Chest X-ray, AP view. Patient: 34 years old, sex M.
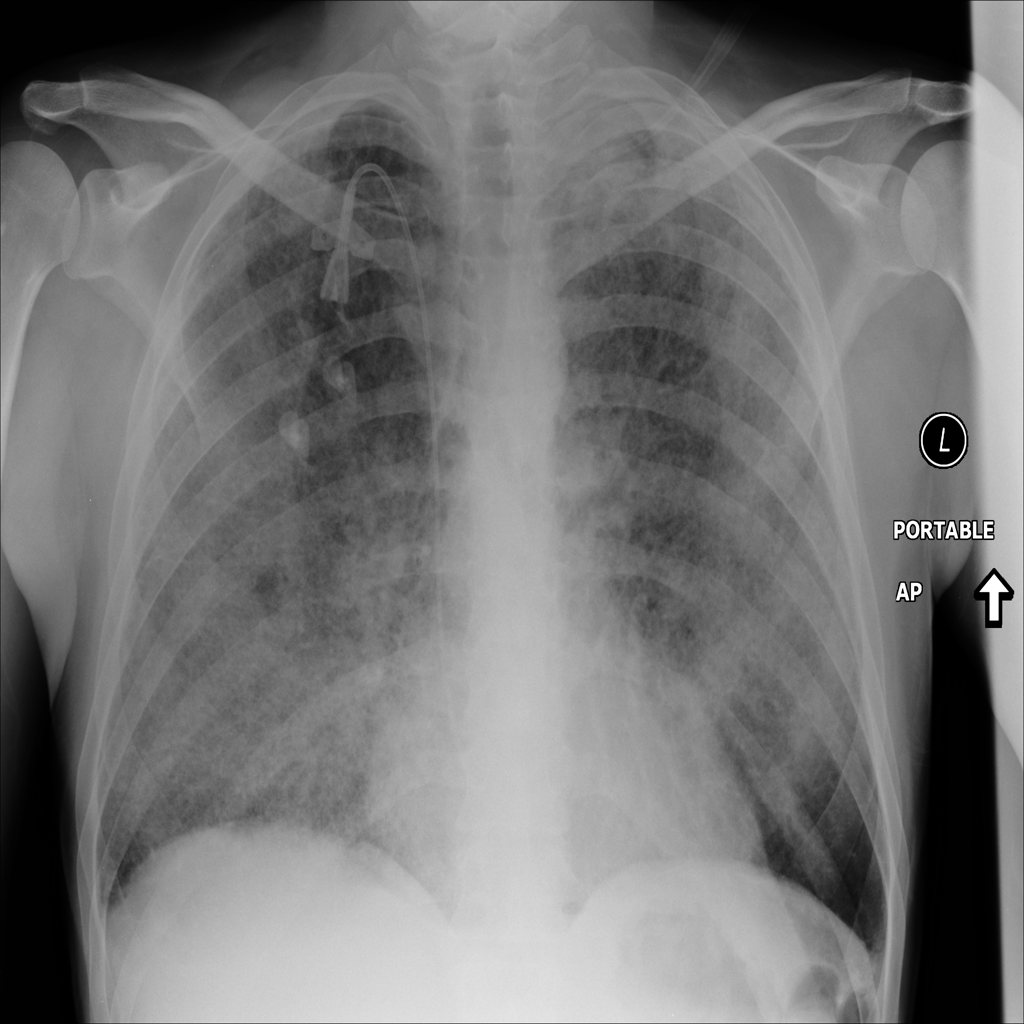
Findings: Consolidation